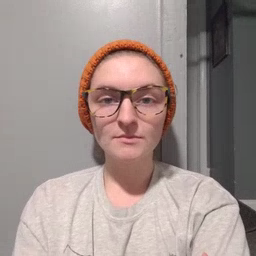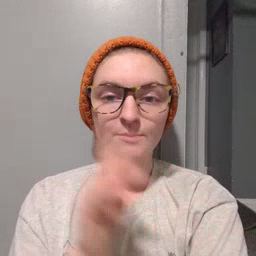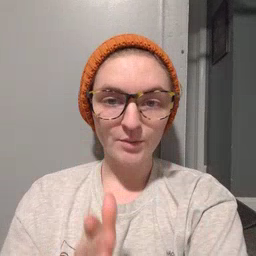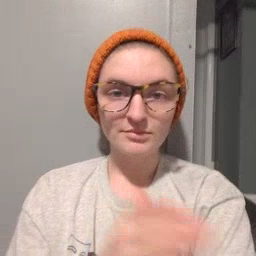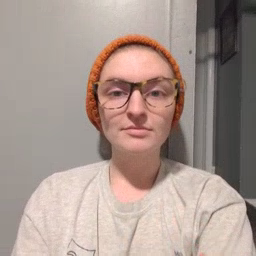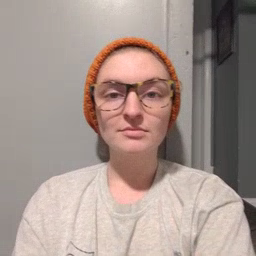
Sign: person